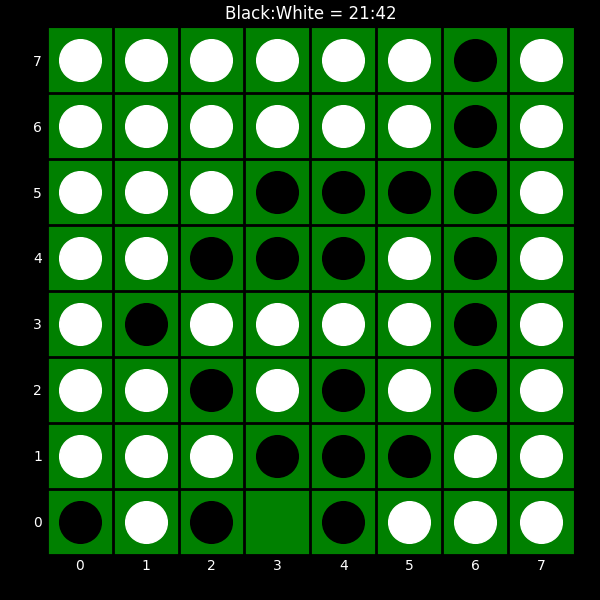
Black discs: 21
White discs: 42